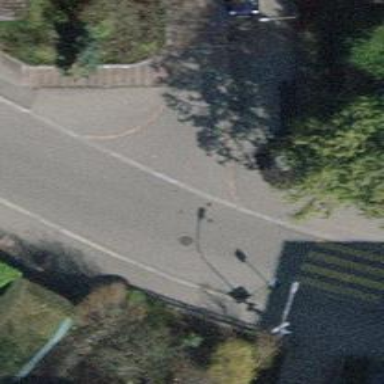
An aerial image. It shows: Residential road with separate asphalt sidewalk.